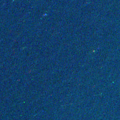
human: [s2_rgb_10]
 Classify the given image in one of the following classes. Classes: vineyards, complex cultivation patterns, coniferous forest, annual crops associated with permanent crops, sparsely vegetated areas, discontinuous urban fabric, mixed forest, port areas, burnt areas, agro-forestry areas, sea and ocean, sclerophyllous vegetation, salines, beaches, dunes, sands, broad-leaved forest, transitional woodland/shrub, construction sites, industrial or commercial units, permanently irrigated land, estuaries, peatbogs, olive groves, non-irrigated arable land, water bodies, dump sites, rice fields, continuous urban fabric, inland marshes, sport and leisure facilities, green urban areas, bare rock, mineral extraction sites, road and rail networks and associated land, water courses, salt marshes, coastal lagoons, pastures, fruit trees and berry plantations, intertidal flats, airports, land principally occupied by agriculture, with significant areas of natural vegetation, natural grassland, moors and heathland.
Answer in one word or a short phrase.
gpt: sea and ocean